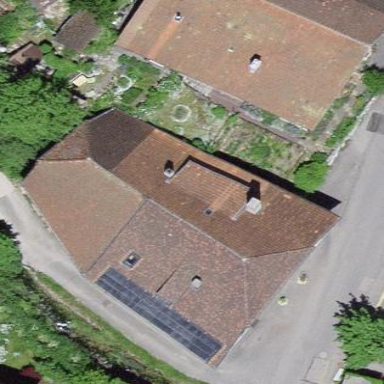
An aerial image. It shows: Detached building.